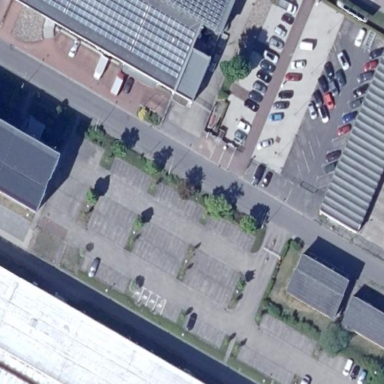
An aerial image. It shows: Road serving as parking aisle.